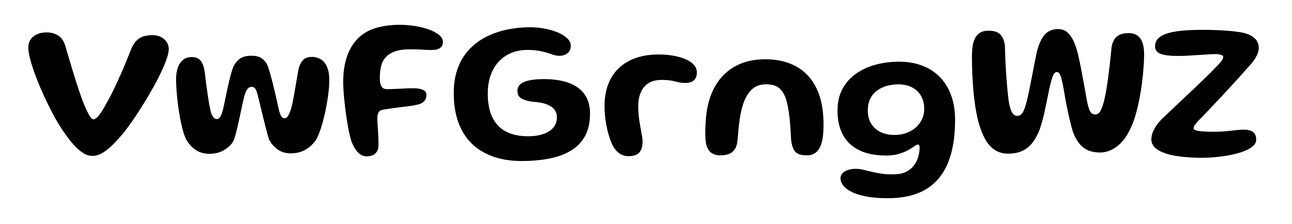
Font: Gluten_Medium